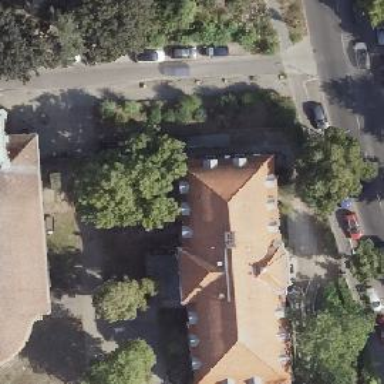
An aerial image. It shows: Public building with white hipped roof made of roof tiles.